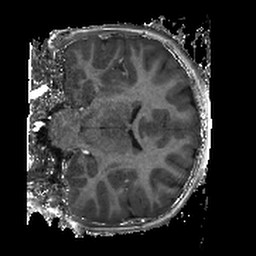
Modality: T1w
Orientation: coronal
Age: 7
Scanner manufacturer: siemens
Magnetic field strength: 3 T
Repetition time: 2.4 s
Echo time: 0.00224 s